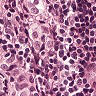
Metastatic tissue present: yes